Interaction volume radius: 5 \u00c5
Interaction volume height: 10 \u00c5
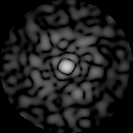
Disorder parameter: 0.8748